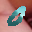
Label: 0